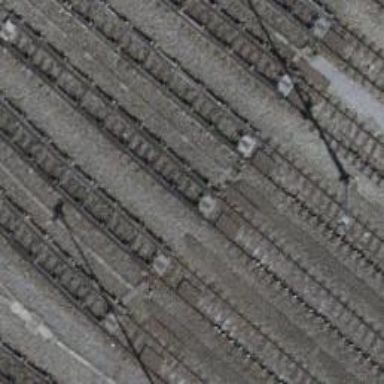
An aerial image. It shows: Railway yard with one track. The yard includes rail track with beam retarder.